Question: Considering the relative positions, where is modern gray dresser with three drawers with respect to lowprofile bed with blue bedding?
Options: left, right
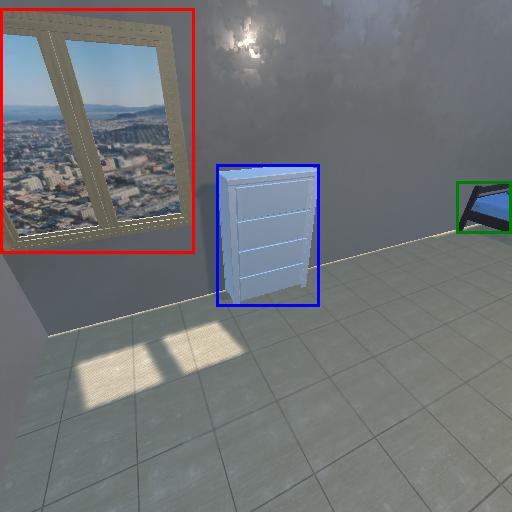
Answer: left